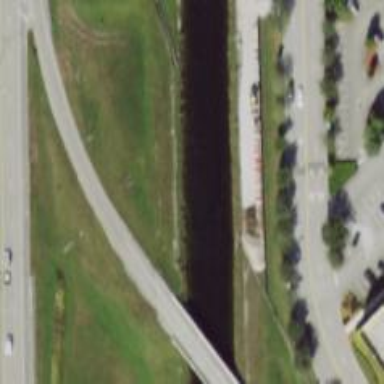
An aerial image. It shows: Culvert tunnel under canal.